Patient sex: M
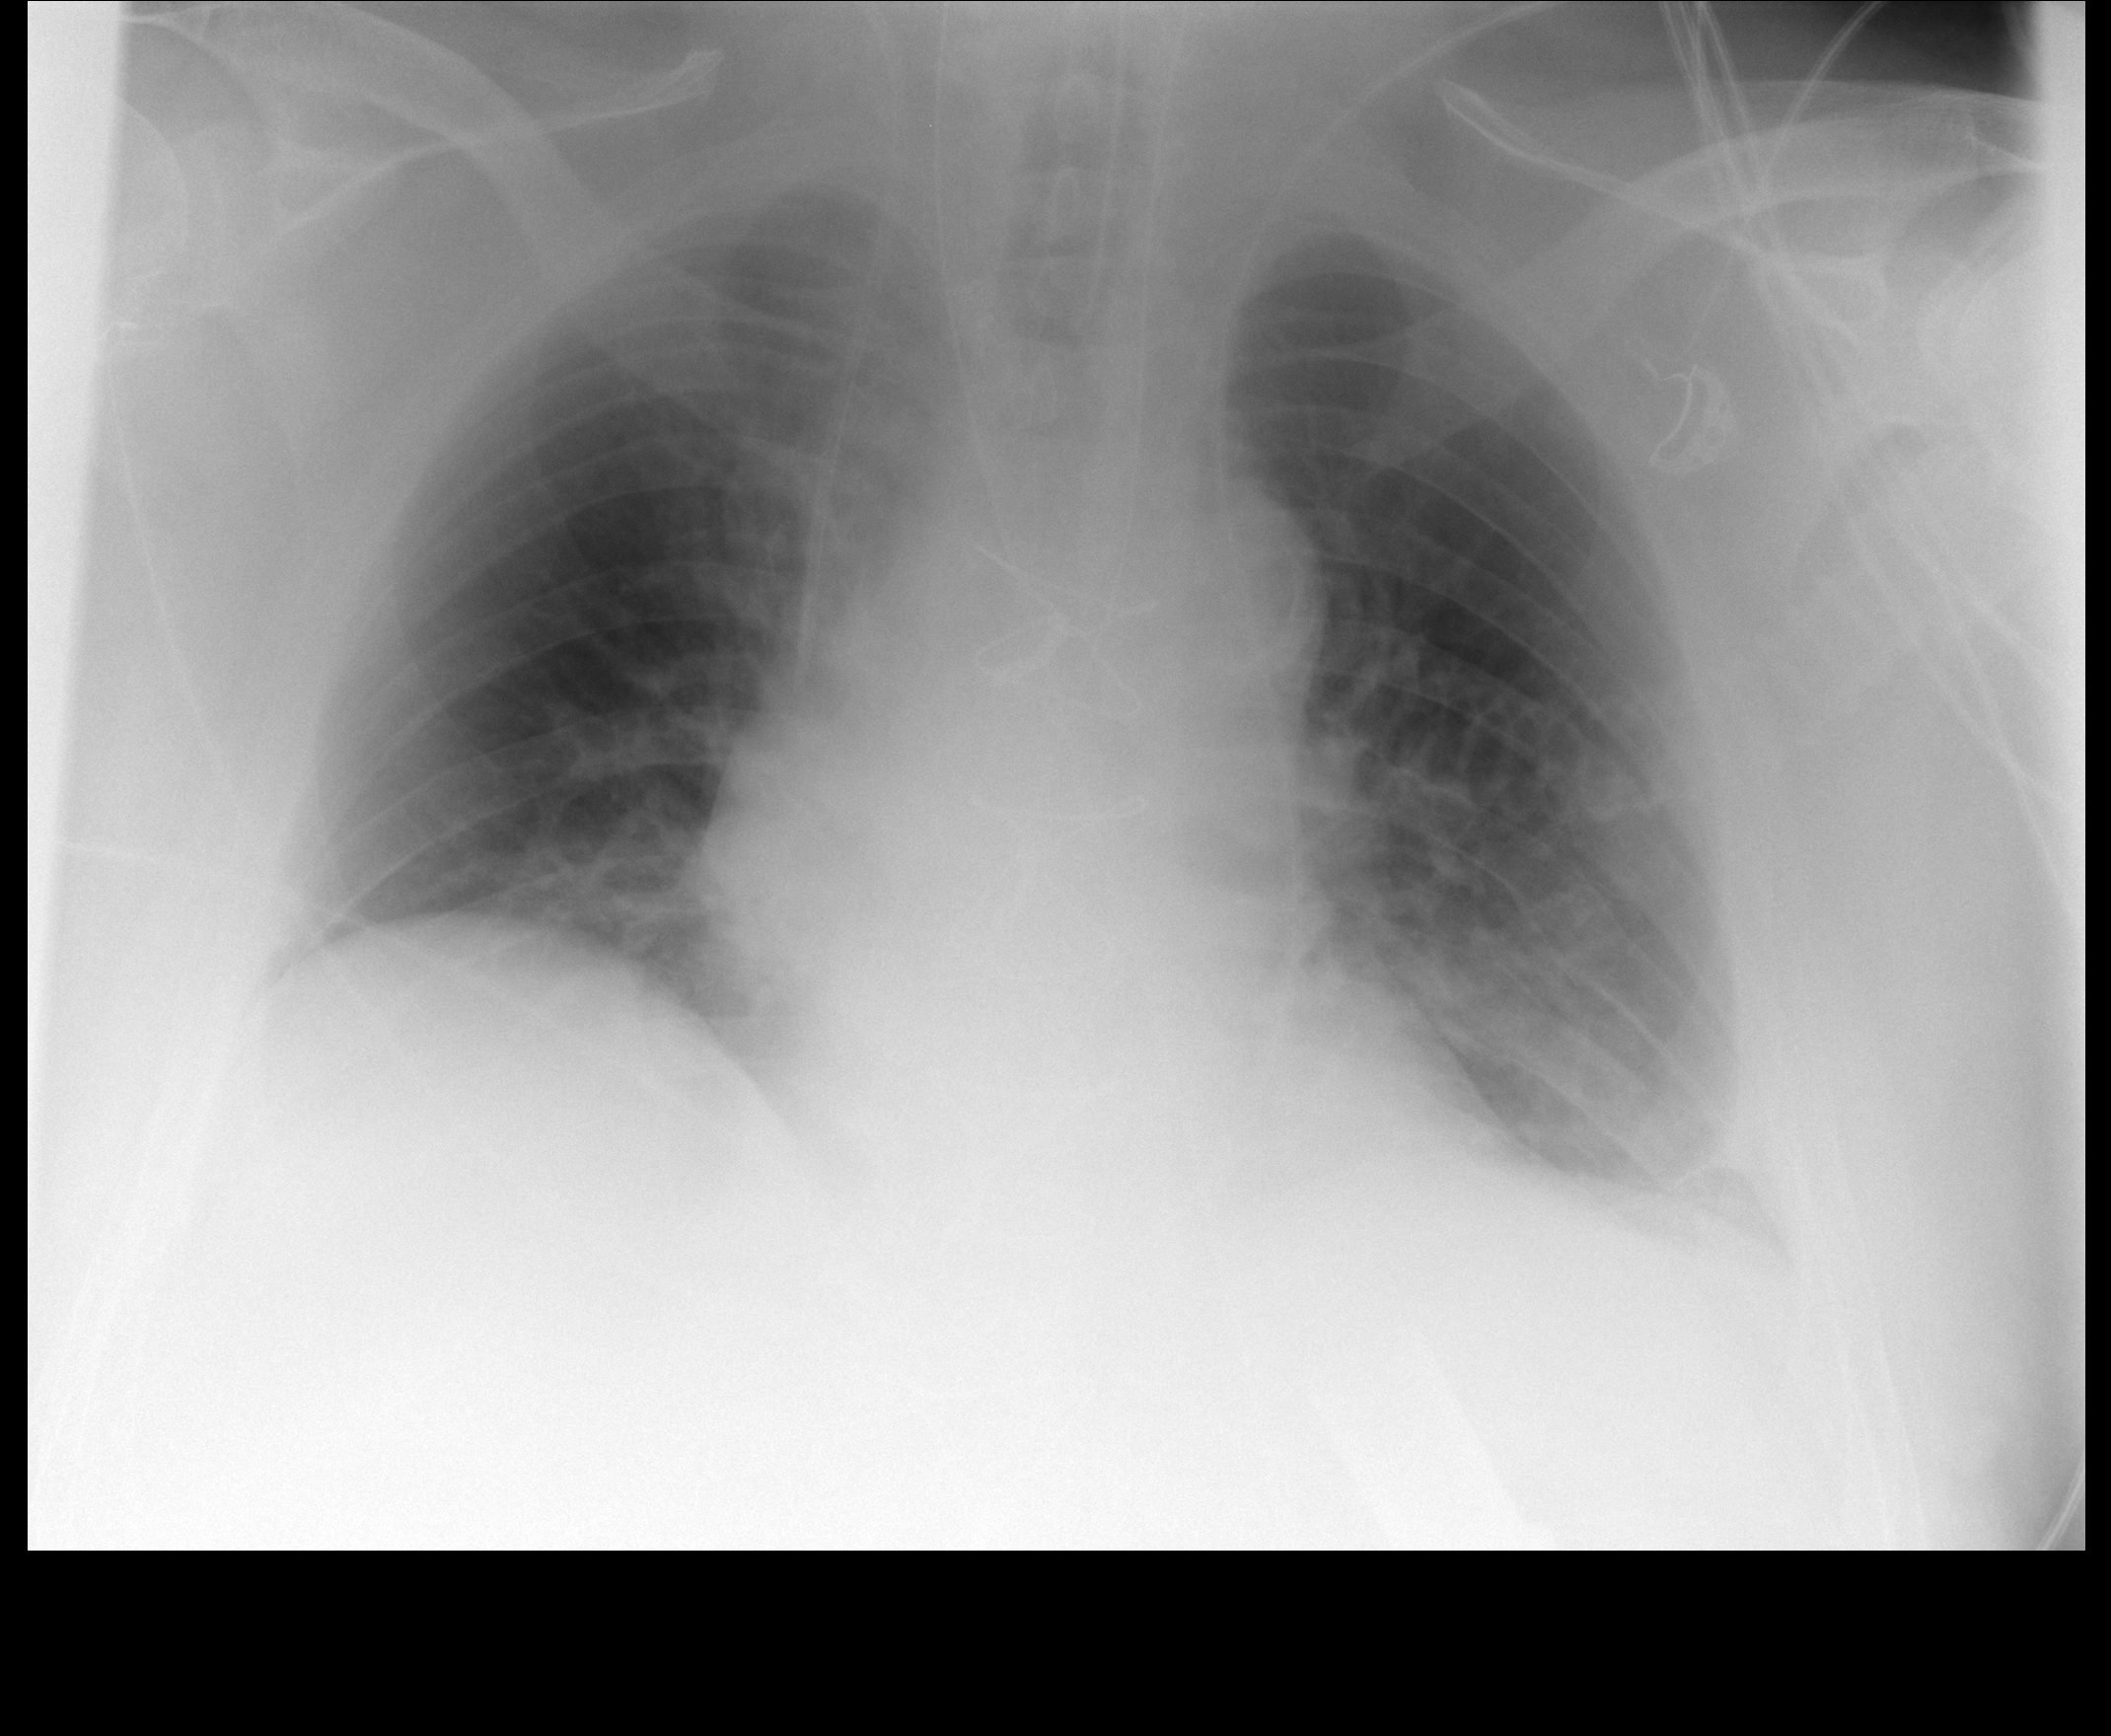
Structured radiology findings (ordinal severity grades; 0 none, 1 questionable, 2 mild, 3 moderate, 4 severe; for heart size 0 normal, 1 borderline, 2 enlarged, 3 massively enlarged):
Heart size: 0
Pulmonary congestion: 0
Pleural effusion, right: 0
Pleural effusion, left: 0
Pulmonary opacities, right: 0
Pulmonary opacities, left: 0
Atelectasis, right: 0
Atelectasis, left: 2